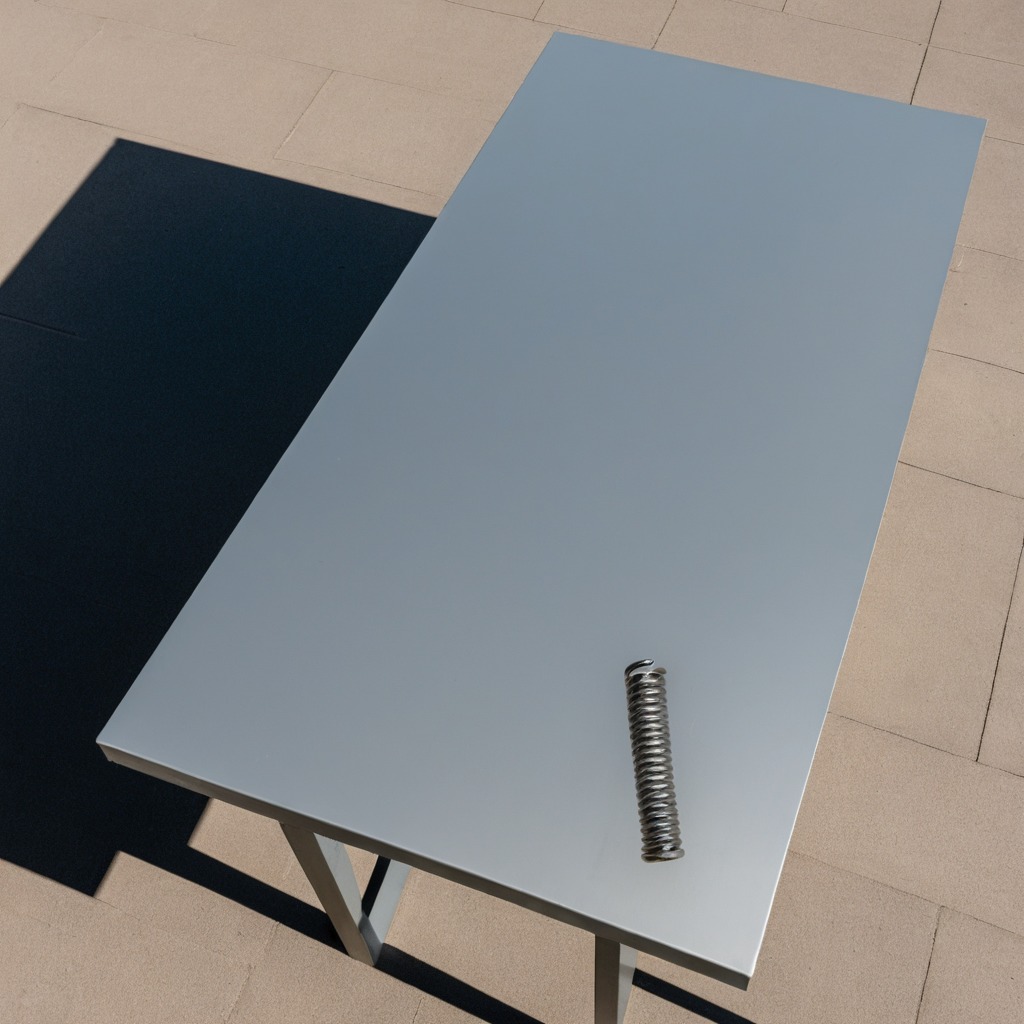
A coiled metal spring is lying on the table.